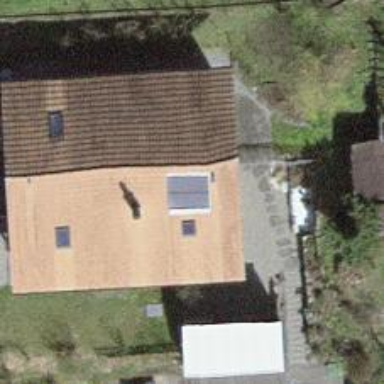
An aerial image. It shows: Solar power generator utilizing photovoltaic technology with solar photovoltaic panels.